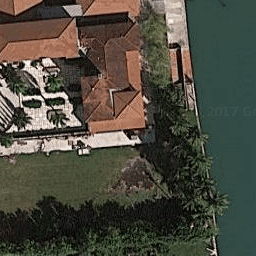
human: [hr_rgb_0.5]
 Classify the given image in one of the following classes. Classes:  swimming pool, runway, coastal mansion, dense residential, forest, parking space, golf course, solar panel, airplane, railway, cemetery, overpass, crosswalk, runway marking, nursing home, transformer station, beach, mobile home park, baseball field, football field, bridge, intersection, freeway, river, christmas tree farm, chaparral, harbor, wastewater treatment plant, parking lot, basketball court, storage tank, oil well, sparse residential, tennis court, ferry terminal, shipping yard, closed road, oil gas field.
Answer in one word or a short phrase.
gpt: coastal mansion